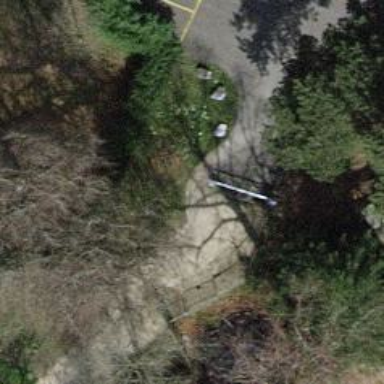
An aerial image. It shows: Lift gate barrier.